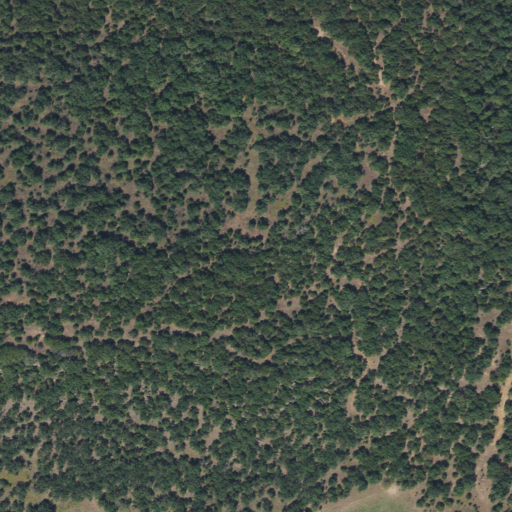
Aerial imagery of mountain in Texas named Galliher Mountain containing deciduous forest, grassland, and shrub